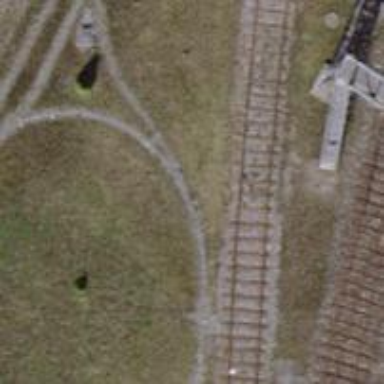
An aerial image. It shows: Railway switch.